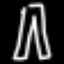
Label: pants